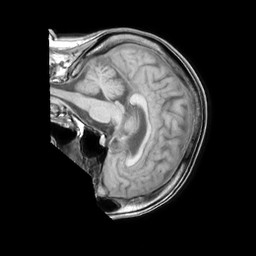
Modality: T1w
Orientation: sagittal
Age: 80
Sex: female
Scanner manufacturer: philips
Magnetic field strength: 1.5 T
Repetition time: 0.1888 s
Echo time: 0.001843 s